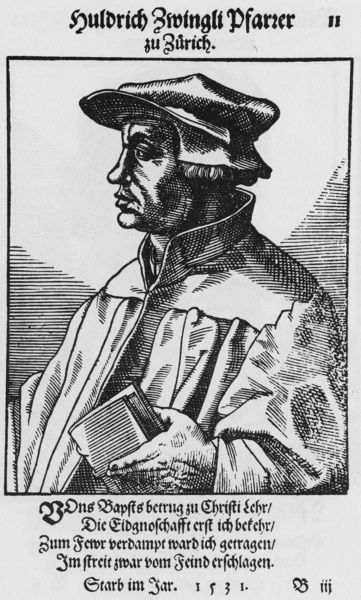
Titel: Bildnis des Ulrich Zwingli
Künstler: Tobias Stimmer
Institution: (Seriendruck)
Schlagwörter: dunkel, hand, kopf, mann, schatten, umhang, weiß, frisur, grau, haar, hell, hut, hüte, kopfbedeckungen, licht, mund, nase, profil, schwarz, stirn, zeichnung, blick, schirm, haube, alt, anzug, hemd, jacke, kappe, mütze, mützen, bibel, falten, halten, kragen, rahmen, bildnis, portrait, porträt, auge, geistlicher, haare, kutte, mantel, kinn, lippen, kopfbedeckung, holzschnitt, schrift, wangen, datierung, grafik, graphik, weis, spitz, inschrift, robe, faltenwurf, wange, jahreszahl, schild, unterschrift, buch, links, druck, lithographie, schraffur, radierung, stich, titel, illustration, schwarzweiß, text, zeitung, buchstaben, überschrift, stehkragen, talar, pfarrer, rasiert, kupferstich, wort, latein, zürich, wörter, reformation, majuskel, kreuzschraffur, vers, pagenkopf, schaube, reformator, page, ohrwärmer, nasenrücken, vollprofil, müte, begleittext, todesjahr, zwingli, mantelkragen, pagenfrisur, huldrich, kein bart, pfarzer, zwingli pfarzer, spitze lippen